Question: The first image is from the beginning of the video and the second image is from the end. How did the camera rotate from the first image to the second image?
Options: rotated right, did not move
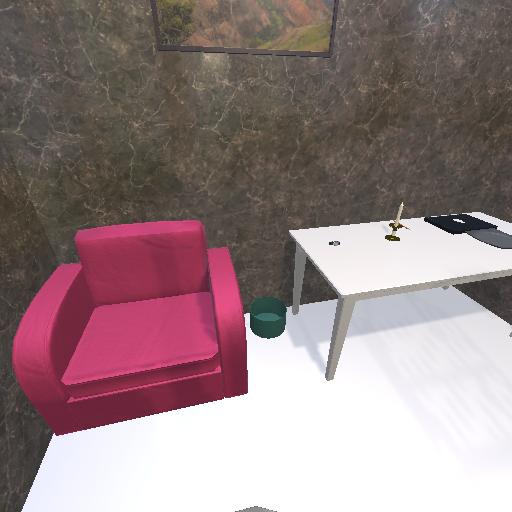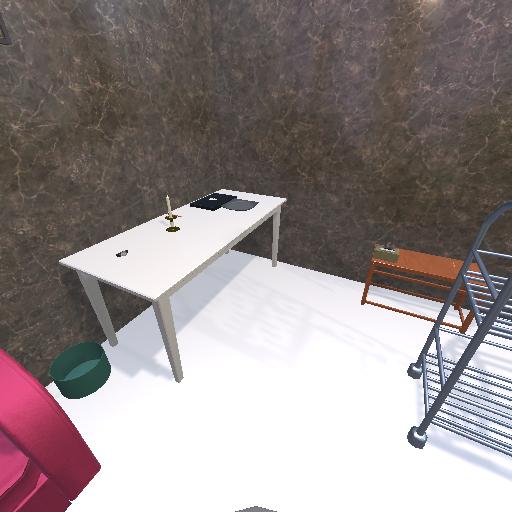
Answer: rotated right